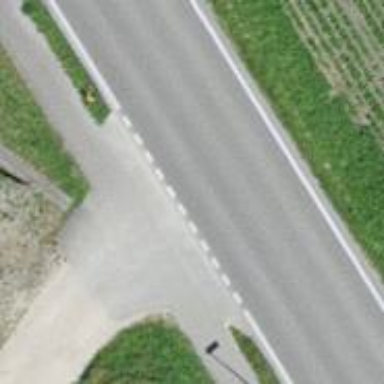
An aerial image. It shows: Well-maintained track road with grade 1 tracktype.